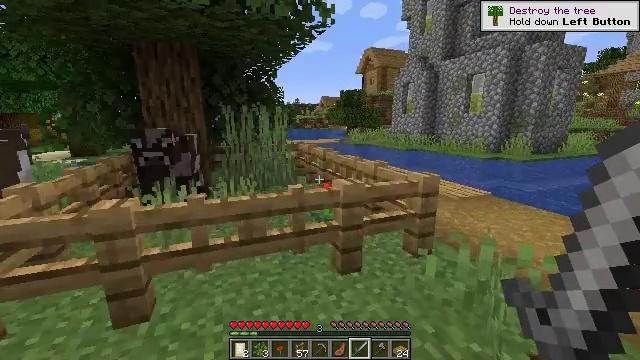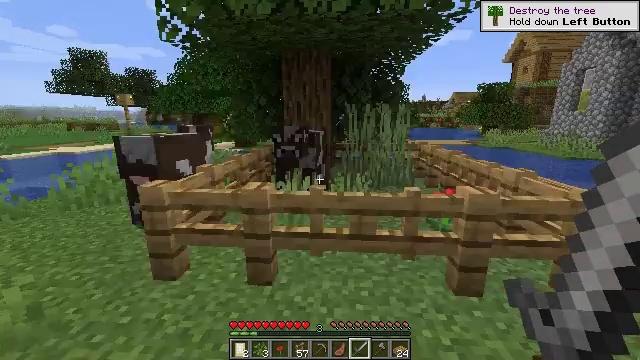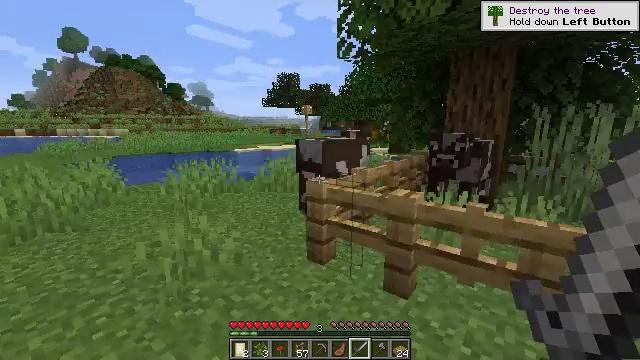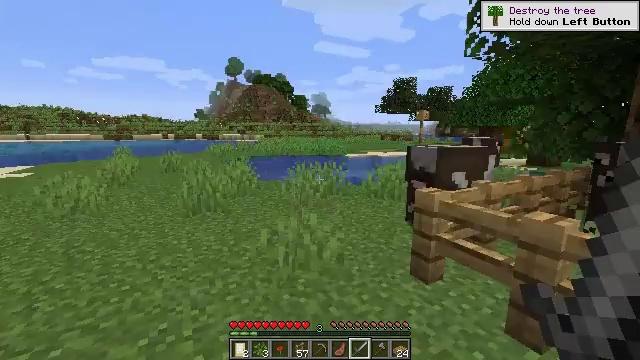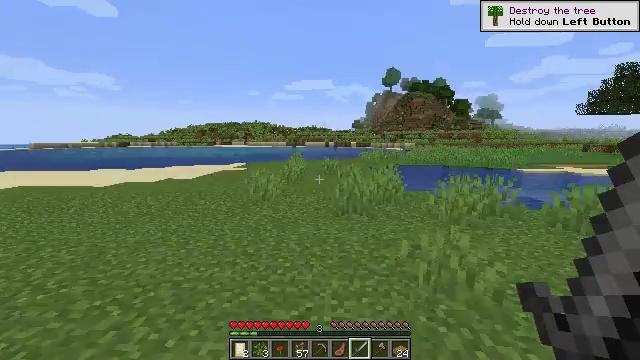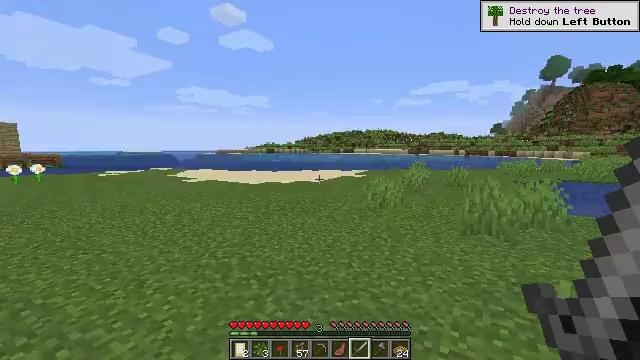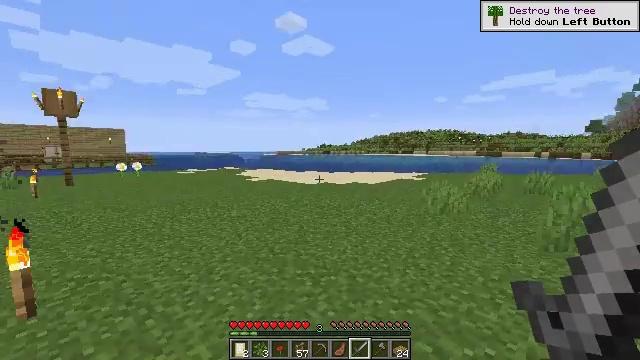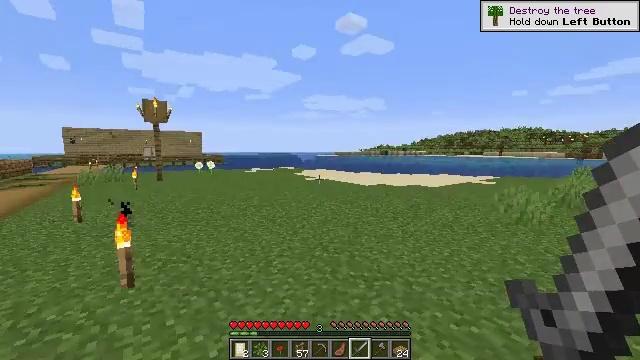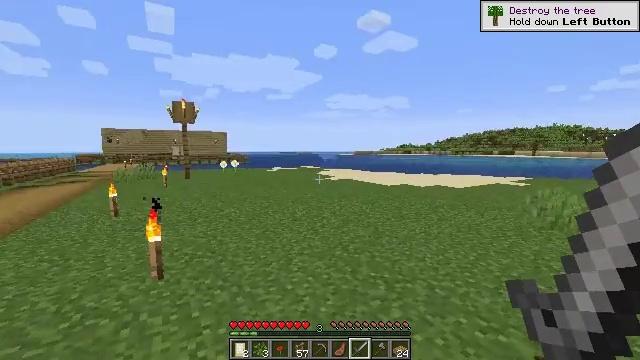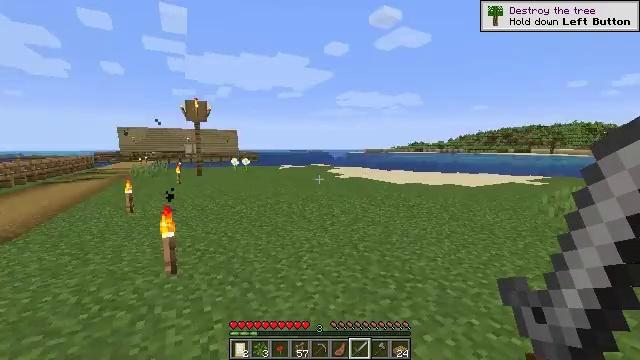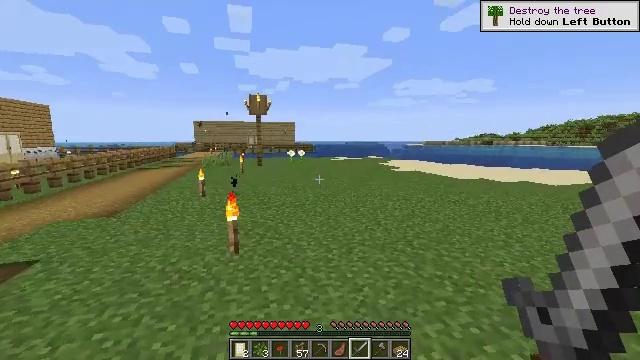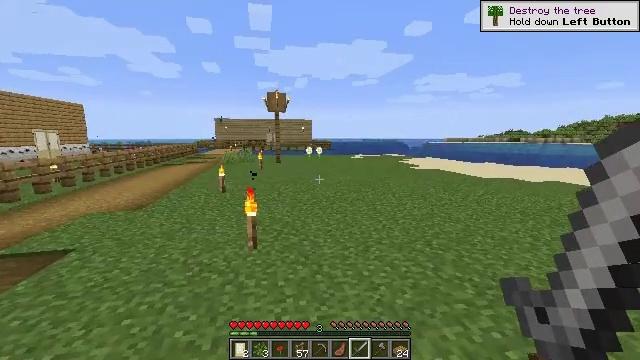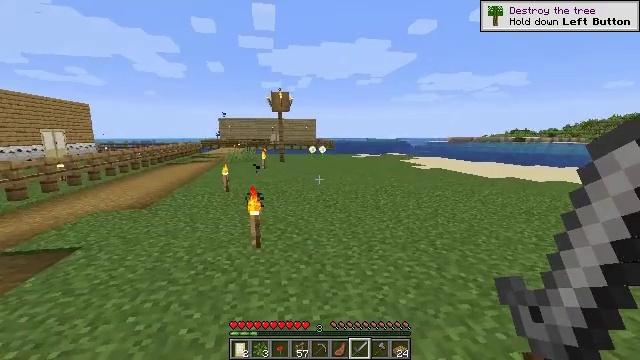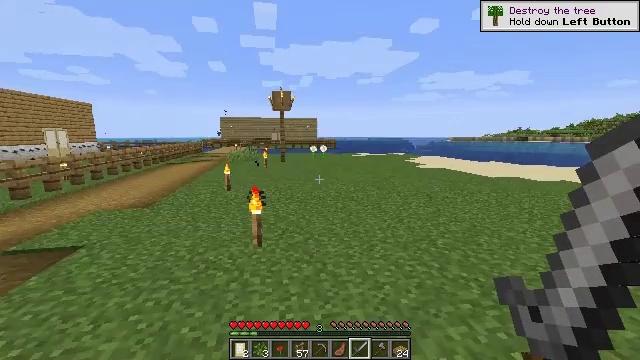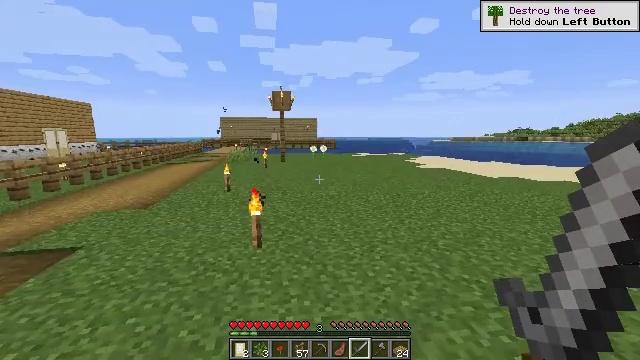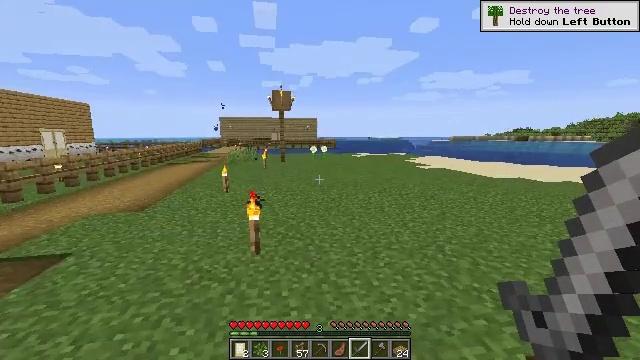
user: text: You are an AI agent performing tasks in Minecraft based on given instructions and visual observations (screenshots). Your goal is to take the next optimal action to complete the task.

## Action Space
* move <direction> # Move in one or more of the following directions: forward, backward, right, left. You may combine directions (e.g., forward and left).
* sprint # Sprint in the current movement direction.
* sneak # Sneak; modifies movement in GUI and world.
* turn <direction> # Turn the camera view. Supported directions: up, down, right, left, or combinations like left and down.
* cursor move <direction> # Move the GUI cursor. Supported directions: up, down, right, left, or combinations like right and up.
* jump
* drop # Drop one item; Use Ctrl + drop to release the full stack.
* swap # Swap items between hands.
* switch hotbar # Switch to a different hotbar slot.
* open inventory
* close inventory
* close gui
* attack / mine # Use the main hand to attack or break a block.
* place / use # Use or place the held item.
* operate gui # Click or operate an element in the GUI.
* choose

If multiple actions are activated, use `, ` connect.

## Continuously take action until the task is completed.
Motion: motion action
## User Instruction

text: Break the grass block.
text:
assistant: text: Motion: turn left
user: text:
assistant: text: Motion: turn left and up
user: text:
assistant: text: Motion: turn left and up
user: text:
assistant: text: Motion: turn left and up
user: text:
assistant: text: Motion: turn left and up
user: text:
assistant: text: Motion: turn left
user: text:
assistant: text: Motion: turn left
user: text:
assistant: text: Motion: turn left
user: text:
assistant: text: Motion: turn left
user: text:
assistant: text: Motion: turn left and down
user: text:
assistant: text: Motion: turn left
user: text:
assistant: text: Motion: no_op
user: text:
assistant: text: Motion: no_op
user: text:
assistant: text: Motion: move forward
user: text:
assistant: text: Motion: move forward, sprint
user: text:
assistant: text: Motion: move forward, sprint
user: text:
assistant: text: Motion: move forward, sprint
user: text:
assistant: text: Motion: move forward, sprint
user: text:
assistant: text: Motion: move forward, sprint
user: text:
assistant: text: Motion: move forward, sprint
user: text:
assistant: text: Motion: move forward, sprint
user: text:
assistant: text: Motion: move forward, sprint
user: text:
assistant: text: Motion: move forward, sprint
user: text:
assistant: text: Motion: move forward, sprint
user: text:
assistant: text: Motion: move forward, sprint
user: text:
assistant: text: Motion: move forward, sprint
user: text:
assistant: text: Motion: move forward, sprint
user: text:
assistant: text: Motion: move forward, sprint
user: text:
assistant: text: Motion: move forward, sprint
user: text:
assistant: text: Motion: move forward, sprint